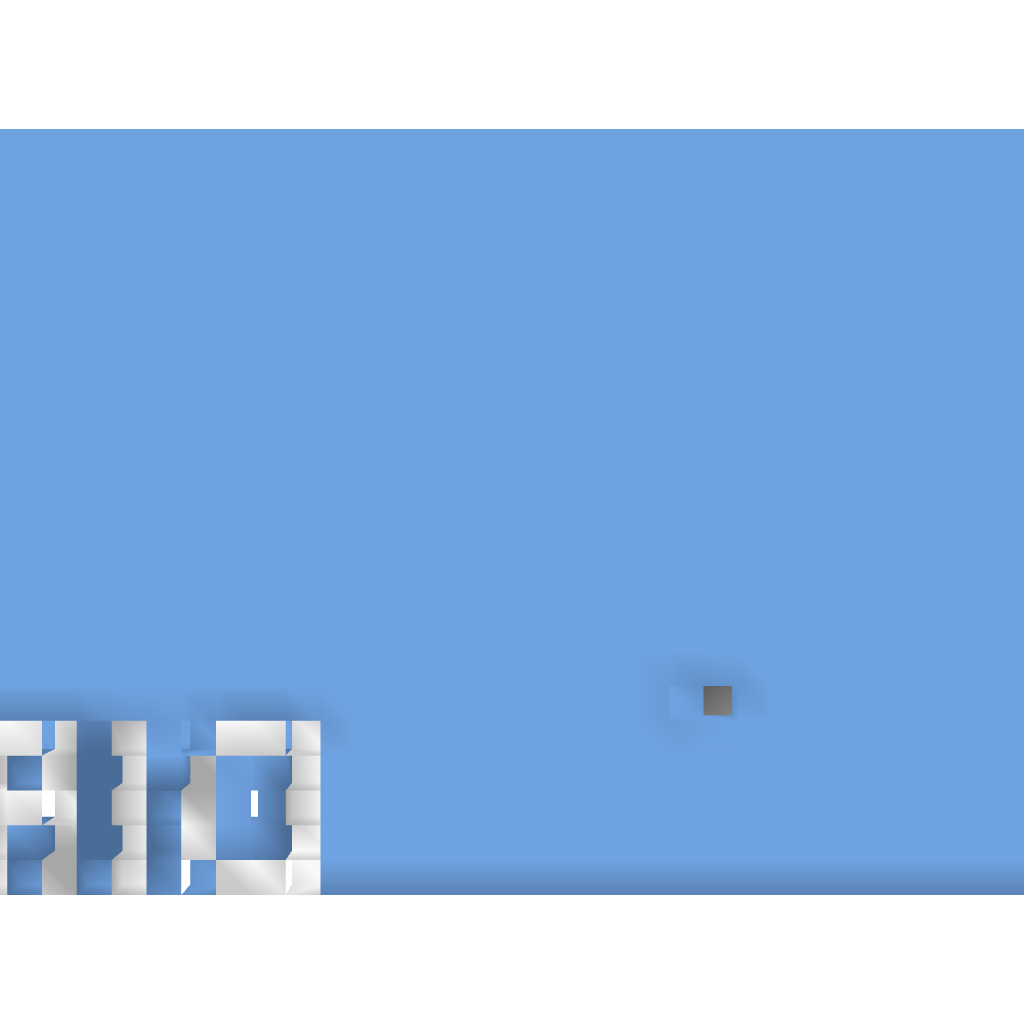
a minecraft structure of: Diamond Parkour bad low quality